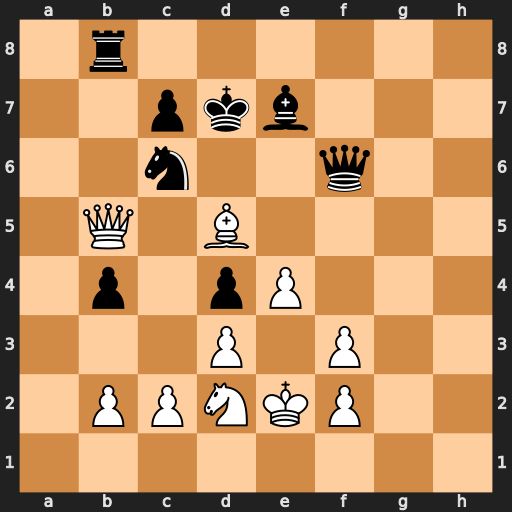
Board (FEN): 1r6/2pkb3/2n2q2/1Q1B4/1p1pP3/3P1P2/1PPNKP2/8
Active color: w
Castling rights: -
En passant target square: -
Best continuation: Bxc6+ Qxc6 Qxb8